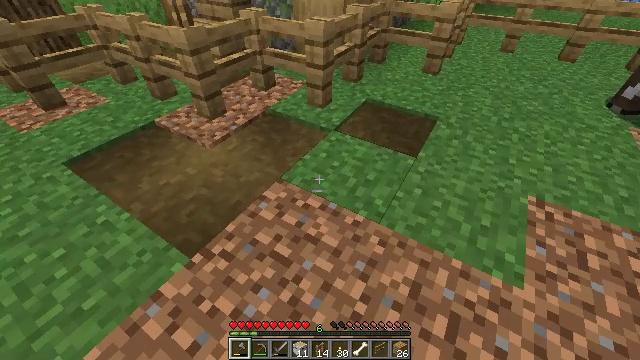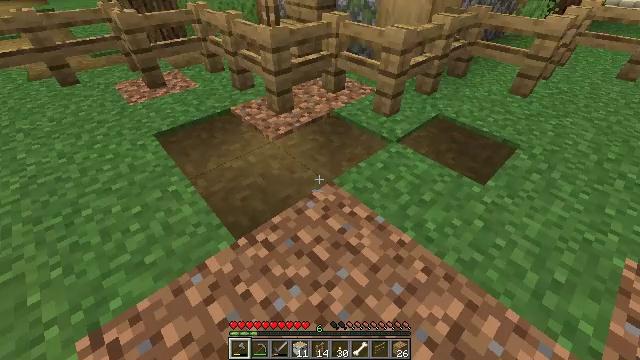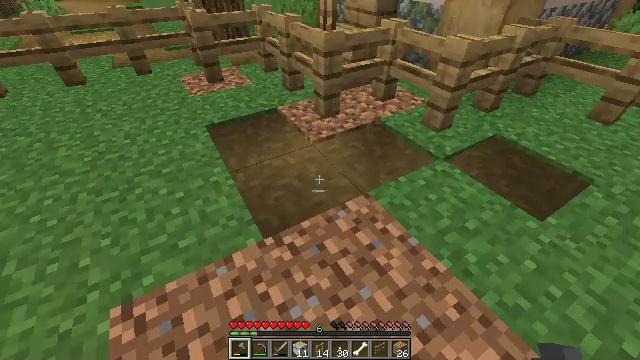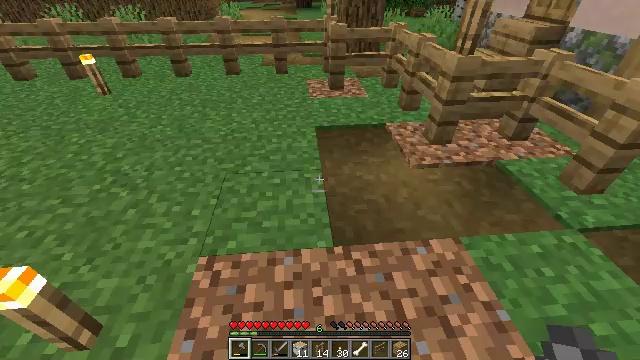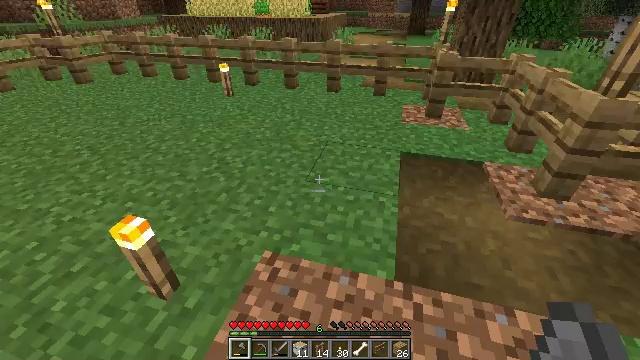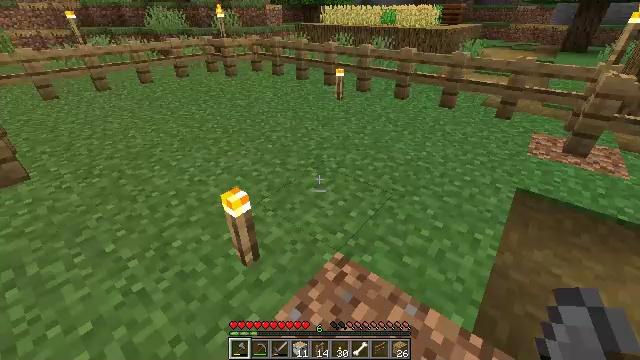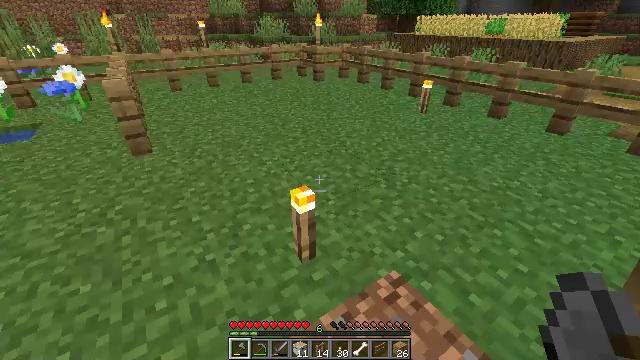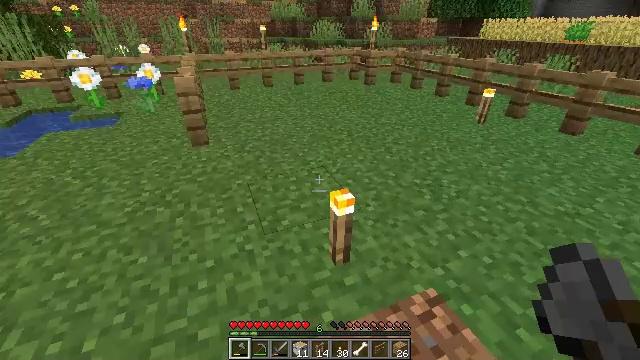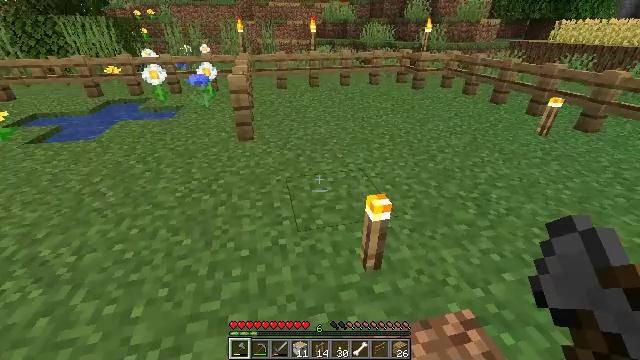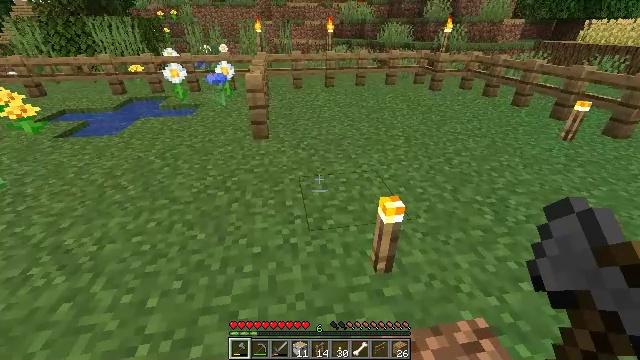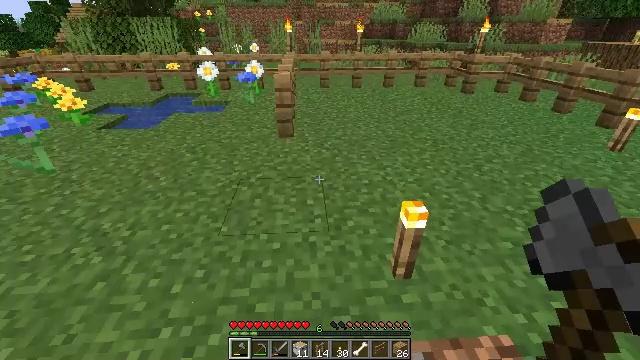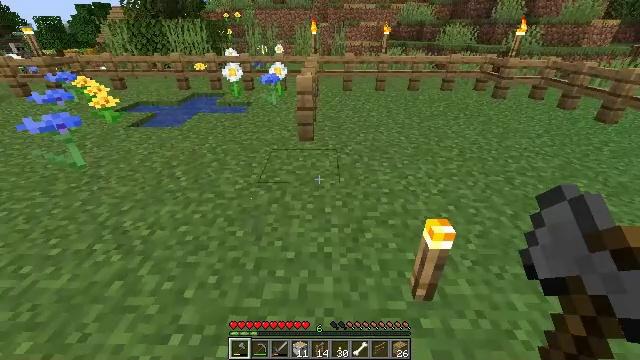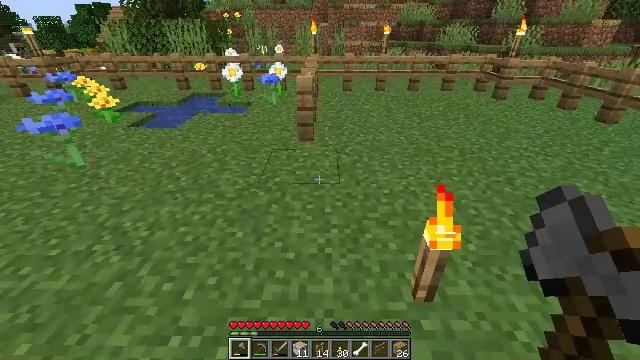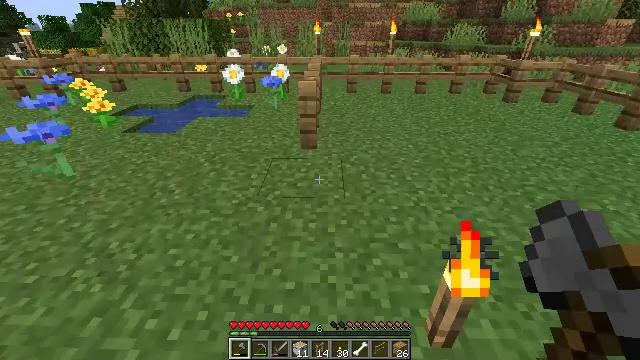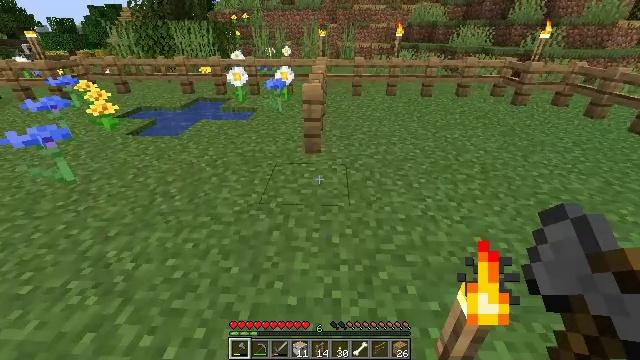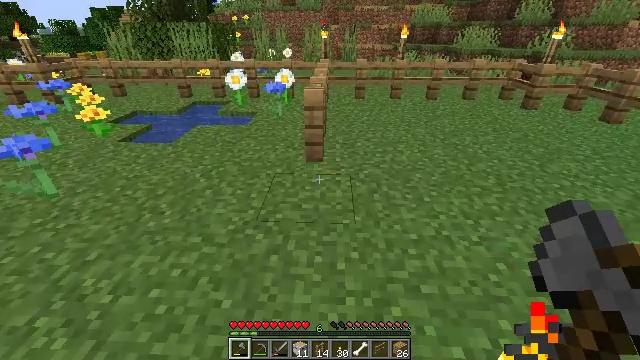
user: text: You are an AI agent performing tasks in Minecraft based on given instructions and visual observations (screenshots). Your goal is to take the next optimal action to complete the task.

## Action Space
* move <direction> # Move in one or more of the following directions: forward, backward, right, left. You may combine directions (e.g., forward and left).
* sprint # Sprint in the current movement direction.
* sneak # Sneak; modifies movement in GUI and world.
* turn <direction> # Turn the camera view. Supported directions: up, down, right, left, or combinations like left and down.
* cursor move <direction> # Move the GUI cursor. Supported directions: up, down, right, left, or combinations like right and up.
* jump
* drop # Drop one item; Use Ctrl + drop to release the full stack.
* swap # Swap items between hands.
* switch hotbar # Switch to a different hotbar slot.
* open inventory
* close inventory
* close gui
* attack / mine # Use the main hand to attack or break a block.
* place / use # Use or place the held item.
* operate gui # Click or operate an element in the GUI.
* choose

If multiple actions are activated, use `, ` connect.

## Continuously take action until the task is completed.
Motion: motion action
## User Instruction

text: Break down the oak fence.
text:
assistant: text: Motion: turn left
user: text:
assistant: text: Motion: turn left
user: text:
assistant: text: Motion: turn left and up
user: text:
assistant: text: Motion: turn left and up
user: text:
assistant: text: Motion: turn left and up
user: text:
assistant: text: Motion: turn left and up
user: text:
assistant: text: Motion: turn left
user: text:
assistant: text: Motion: turn left
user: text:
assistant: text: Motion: turn left
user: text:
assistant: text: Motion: turn left
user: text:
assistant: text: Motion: move forward, turn left
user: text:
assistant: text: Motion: move forward
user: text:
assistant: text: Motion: move forward
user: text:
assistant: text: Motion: move forward
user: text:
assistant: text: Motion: move forward
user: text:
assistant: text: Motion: move forward
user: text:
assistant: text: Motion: move forward
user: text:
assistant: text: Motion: move forward
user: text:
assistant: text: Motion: move forward
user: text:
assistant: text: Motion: move forward
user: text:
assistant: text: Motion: move forward
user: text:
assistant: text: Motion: move forward
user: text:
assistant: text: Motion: move forward
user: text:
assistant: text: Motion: move forward
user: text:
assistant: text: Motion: move forward, attack / mine
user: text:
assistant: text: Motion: attack / mine
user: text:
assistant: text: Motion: attack / mine
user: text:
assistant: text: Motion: attack / mine
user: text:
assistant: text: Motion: attack / mine
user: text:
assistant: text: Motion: attack / mine